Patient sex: M
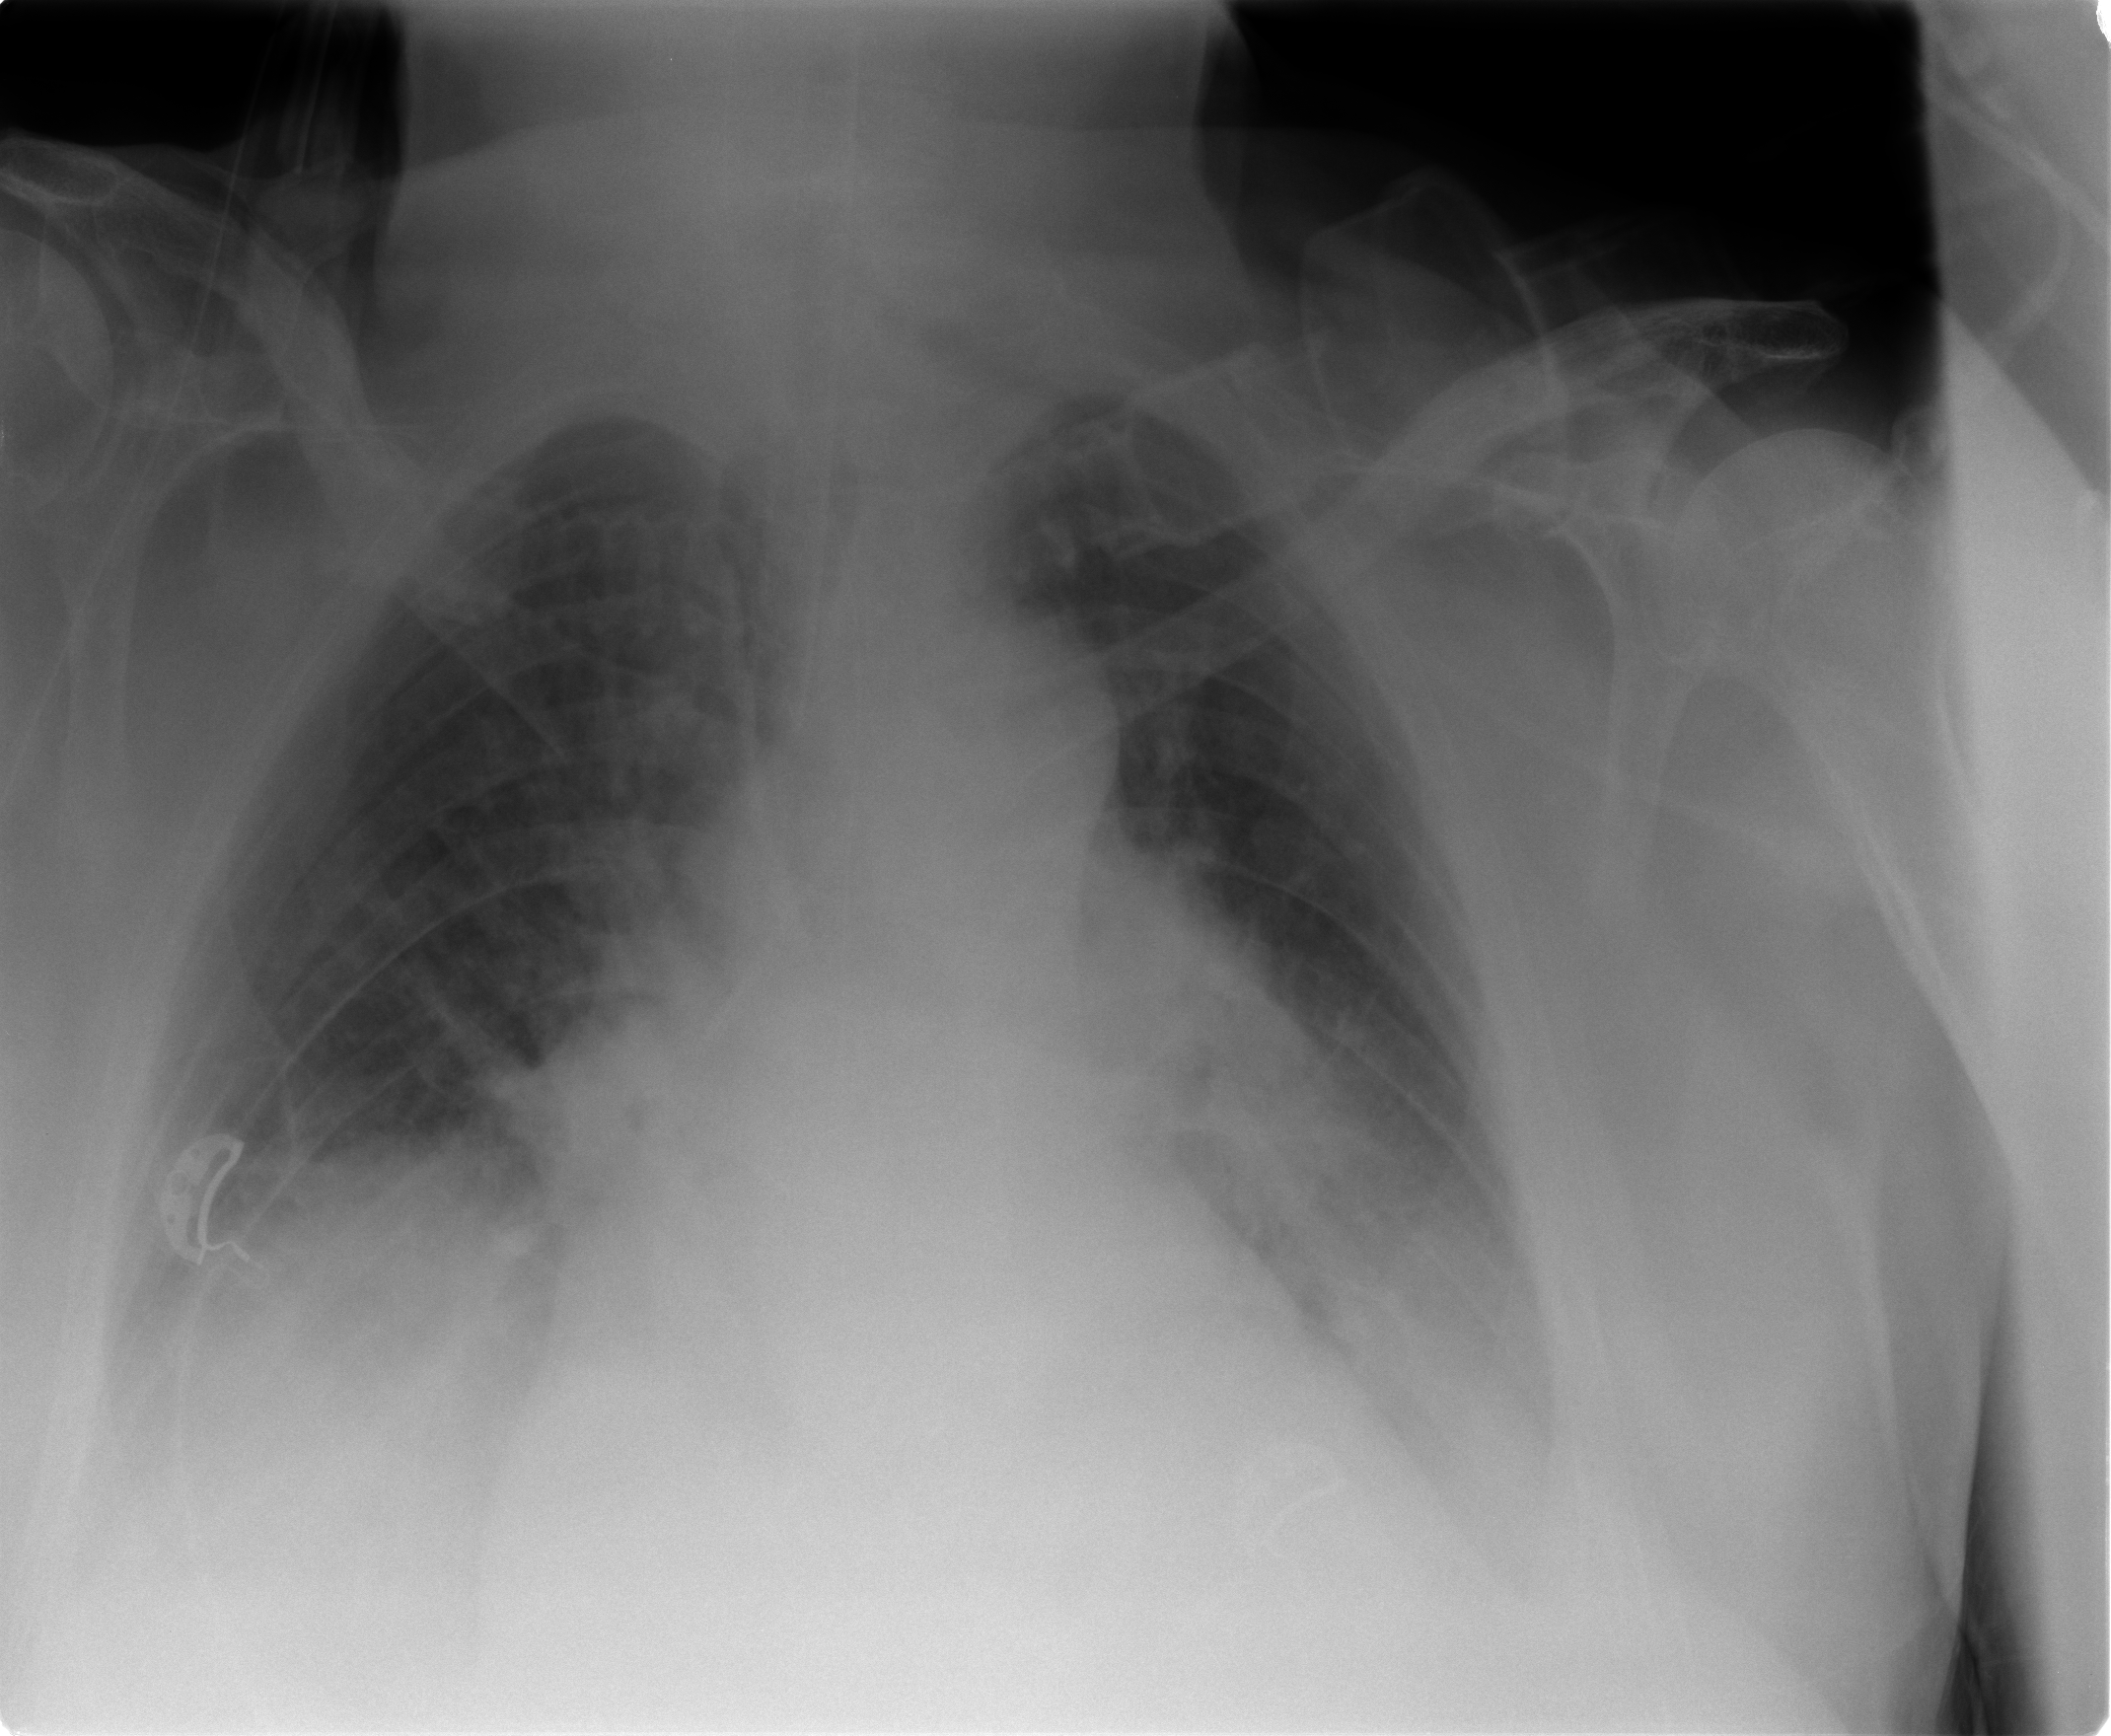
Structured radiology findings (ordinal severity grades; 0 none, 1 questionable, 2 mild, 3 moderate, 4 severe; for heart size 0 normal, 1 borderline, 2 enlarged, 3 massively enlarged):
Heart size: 2
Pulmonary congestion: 2
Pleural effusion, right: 2
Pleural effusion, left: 2
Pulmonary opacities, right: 2
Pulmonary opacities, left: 1
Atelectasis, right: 4
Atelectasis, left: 3